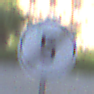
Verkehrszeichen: EndeGeschwindigkeit5
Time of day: SunriseSunset
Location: Outdoor (Urban)
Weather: PartlyCloudy
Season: NotSpecified
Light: Natural